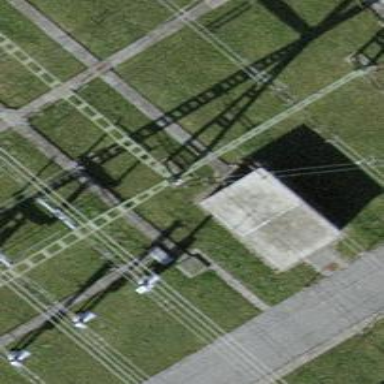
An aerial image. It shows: Power line in the image.